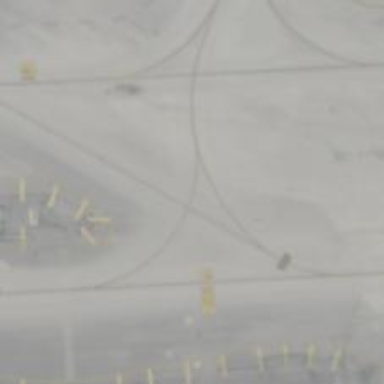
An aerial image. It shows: View of taxiway at the airport.